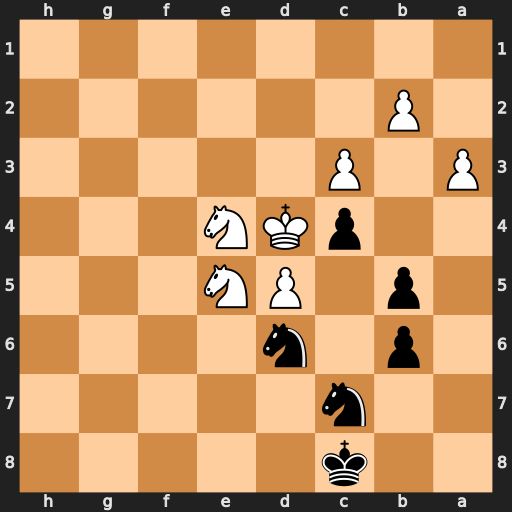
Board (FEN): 2k5/2n5/1p1n4/1p1PN3/2pKN3/P1P5/1P6/8
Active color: b
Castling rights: -
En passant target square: -
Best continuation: Nf5#